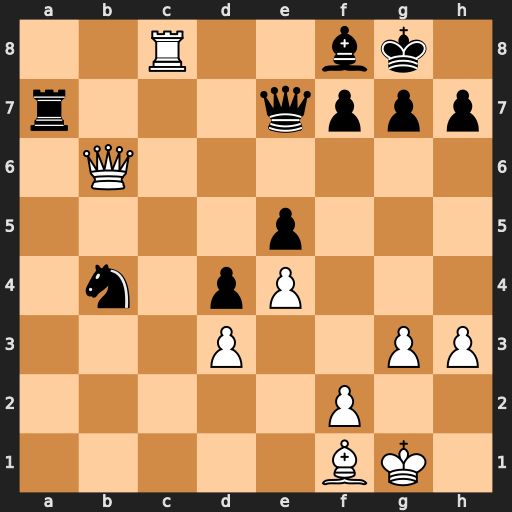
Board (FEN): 2R2bk1/r3qppp/1Q6/4p3/1n1pP3/3P2PP/5P2/5BK1
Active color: w
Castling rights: -
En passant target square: -
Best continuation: Rxf8+ Kxf8 Qb8+ Qe8 Qxa7